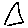
Label: triangle